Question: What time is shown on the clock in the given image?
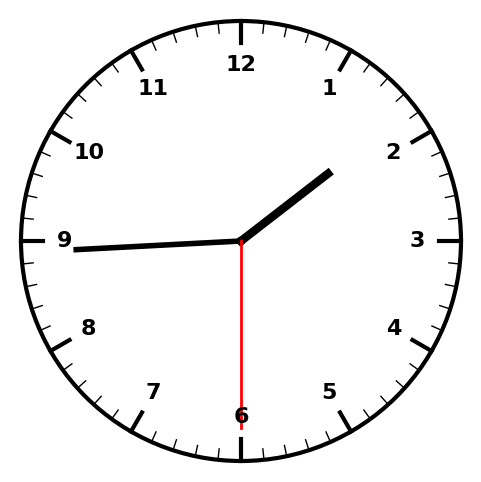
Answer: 01:44:30